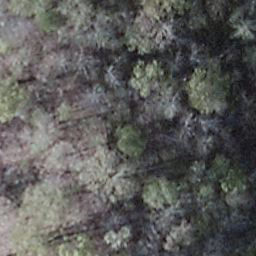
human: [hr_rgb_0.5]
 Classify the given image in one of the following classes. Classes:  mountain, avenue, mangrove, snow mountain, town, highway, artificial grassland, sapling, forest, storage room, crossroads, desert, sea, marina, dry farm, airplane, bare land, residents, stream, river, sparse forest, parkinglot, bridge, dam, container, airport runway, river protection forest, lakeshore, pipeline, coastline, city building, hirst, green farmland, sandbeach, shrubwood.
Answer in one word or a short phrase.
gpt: shrubwood